Question: I have 2 View and I . I have tried some solution but failed to get my answer.
layout:

ontouchlistener:
'''
View.OnTouchListener touchListener = new View.OnTouchListener() {
@Override
public boolean onTouch(View view, MotionEvent event) {
switch (event.getAction()){
case MotionEvent.ACTION_DOWN:
x1=event.getX();
y1=event.getY();
break;
case MotionEvent.ACTION_UP:
x2=event.getX();
y2=event.getY();
float valueX = Math.abs(x1-x2);
float valueY = Math.abs(y1-y2);
if(x1>x2 && valueY<MIN_DISTANCE){
Toast.makeText(tester.this, "LEFT", Toast.LENGTH_SHORT).show();
}
else if(x1<x2 && valueY<MIN_DISTANCE){
Toast.makeText(tester.this, "RIGHT", Toast.LENGTH_SHORT).show();
}
else if(y1<y2 && valueX<MIN_DISTANCE){
Toast.makeText(tester.this, "DOWN", Toast.LENGTH_SHORT).show();
}
else if(y2<y1 && valueX<MIN_DISTANCE){
Toast.makeText(tester.this,"UP",Toast.LENGTH_SHORT).show();
}
else{
Toast.makeText(tester.this, "NOT DETECTED", Toast.LENGTH_SHORT).show();
}
}
return true;
}
};
'''
How do I use double click here? or is there any way to do this using getureDetector(not in full screen).
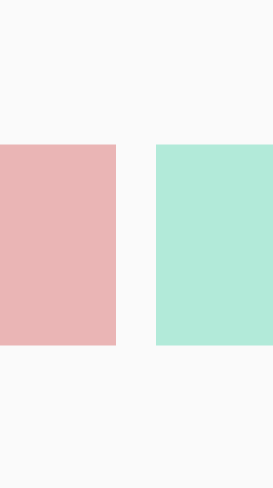
Answer: use 2 view and use gesture detector in those view.
inside oncreate:
'''
LeftGestureDetector = new GestureDetector(this,new LeftGestureListener());
'''
outside oncreate:
'''
View.OnTouchListener touchListener = new View.OnTouchListener() {
@Override
public boolean onTouch(View v, MotionEvent event) {
return LeftGestureDetector.onTouchEvent(event);
}
};
'''
gesture detector:
'''
class LeftGestureListener extends GestureDetector.SimpleOnGestureListener {
@Override
public boolean onDown(MotionEvent event) {
Log.d("TAG","onDown: ");
return true;
}
@Override
public boolean onDoubleTap(MotionEvent e) {
//your code
return true;
}
@Override
public boolean onSingleTapConfirmed(MotionEvent e) {
long singleTapTime = System.currentTimeMillis();
if(singleTapTime-doubleTapTimeLeft>DOUBLE_CLICK_TIME_INTERVAL) {
//for single tap confirmed
}
return super.onSingleTapConfirmed(e);
}
@Override
public boolean onScroll(MotionEvent e1, MotionEvent e2, float distanceX, float distanceY) {
//code here
return true;
}
}
'''
do same thing for other view also